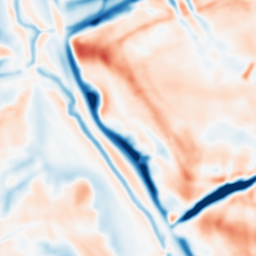
Category: multiscale
Decomposition family: dog
Decomposition parameters: sigma_low: 2
sigma_high: 10
Upsampling method: cubic_mitchell
Upsampling parameters: scale: 4
Upsampling scale: 4